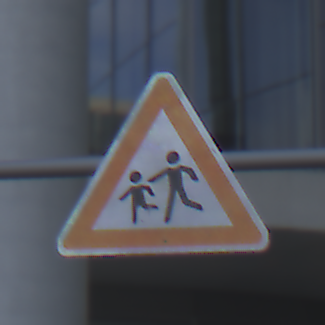
Verkehrszeichen: KinderRechts
Umgebung: Outdoor, Urban
Tageszeit: SunriseSunset
Wetter: PartlyCloudy
Licht: Natural
Jahreszeit: NotSpecified
Kontrast: MediumContrast